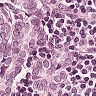
Metastatic tissue present: yes